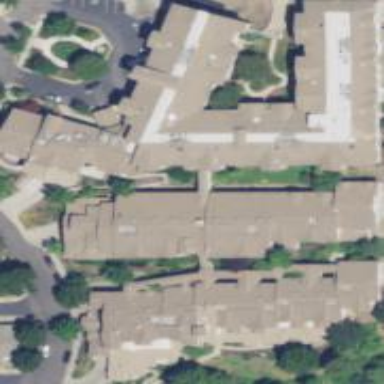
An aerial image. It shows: Nursing home building.